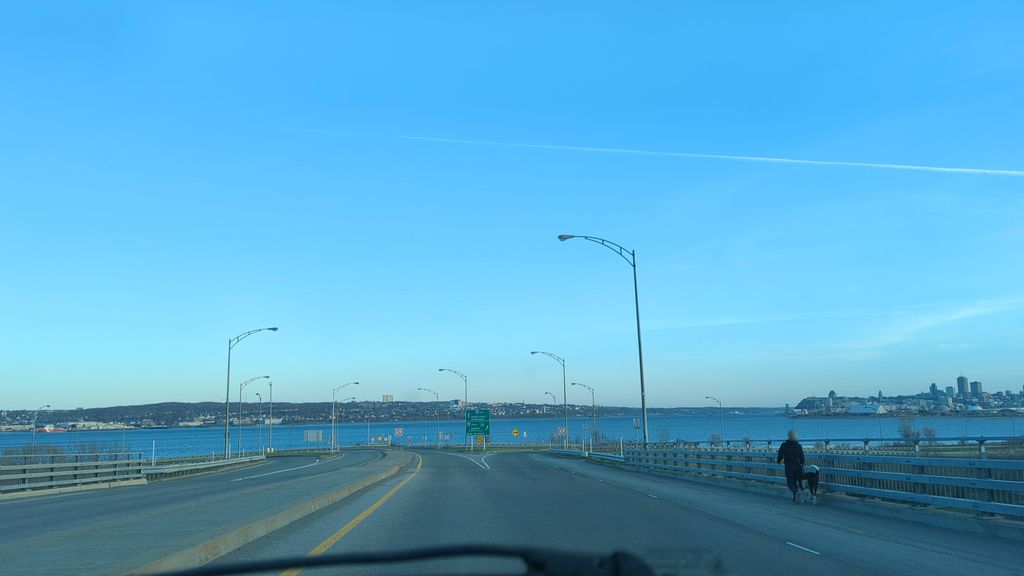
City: quebec_city